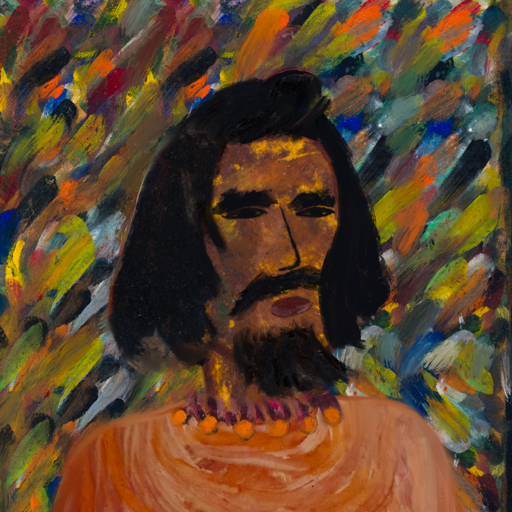
Background: An_Impression, Head And Neck Side: Comrade, Face Side: Mosgoul, Bust: Pious_Lady, Hair Side: Mosgoul, Head Accessory: Blank, Second Necklace: Blank, Necklace: Doll, Baby: Blank